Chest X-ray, PA view. Patient: 70 years old, sex M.
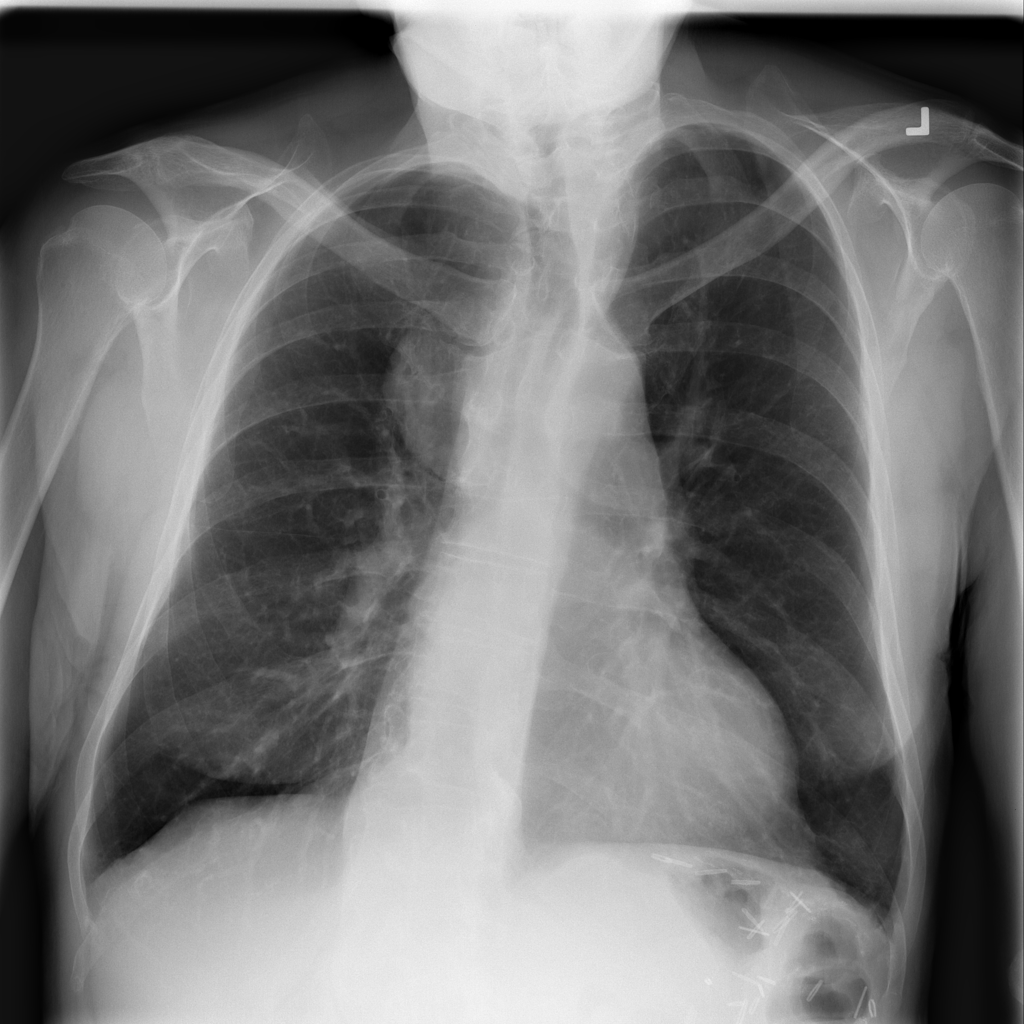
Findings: Mass